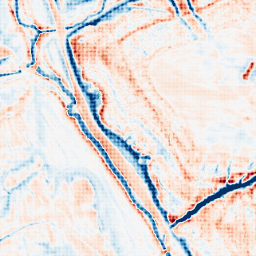
Category: edge_preserving
Decomposition family: anisotropic_diffusion
Decomposition parameters: iterations: 50
kappa: 30
gamma: 0.2
Upsampling method: sinc_hamming
Upsampling parameters: scale: 8
kernel_size: 8
Upsampling scale: 8